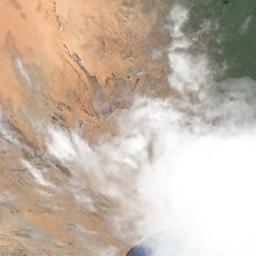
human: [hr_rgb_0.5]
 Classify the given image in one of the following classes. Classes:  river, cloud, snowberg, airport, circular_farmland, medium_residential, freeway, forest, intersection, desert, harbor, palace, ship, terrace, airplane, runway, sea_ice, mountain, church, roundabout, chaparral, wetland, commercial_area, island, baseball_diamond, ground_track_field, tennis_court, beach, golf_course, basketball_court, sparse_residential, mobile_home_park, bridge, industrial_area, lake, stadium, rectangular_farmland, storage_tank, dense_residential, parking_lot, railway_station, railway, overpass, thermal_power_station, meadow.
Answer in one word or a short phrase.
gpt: cloud